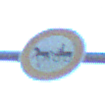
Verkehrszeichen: VerbotGespannfuhrwerke
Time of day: MorningAfternoon
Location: Outdoor (RoadRail)
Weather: Clear
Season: NotSpecified
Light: Natural